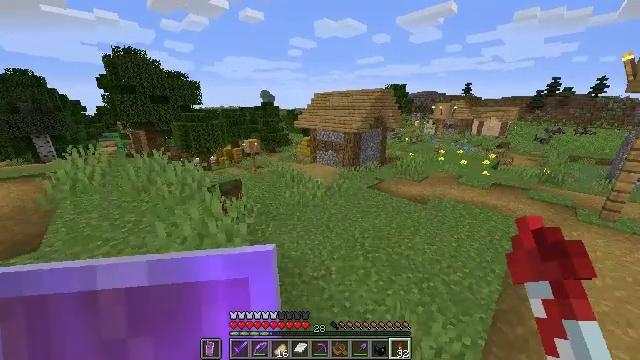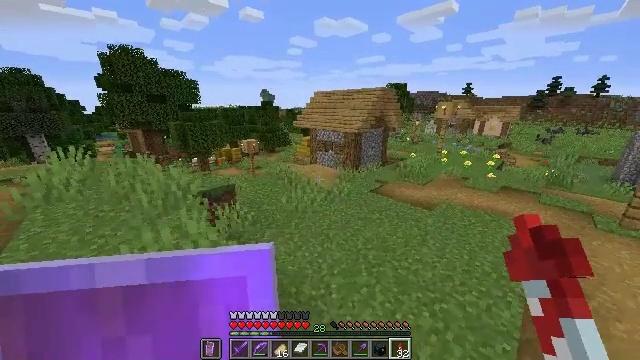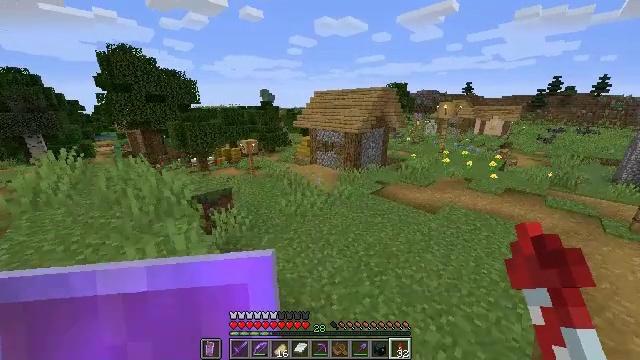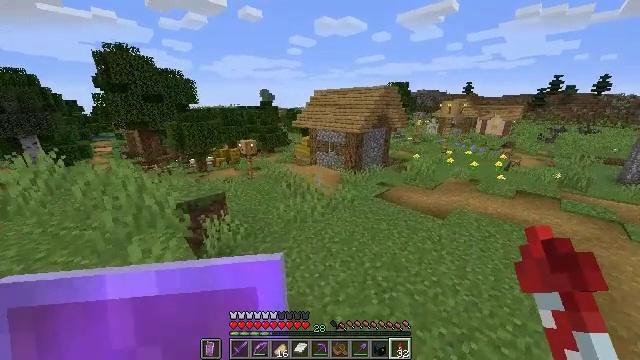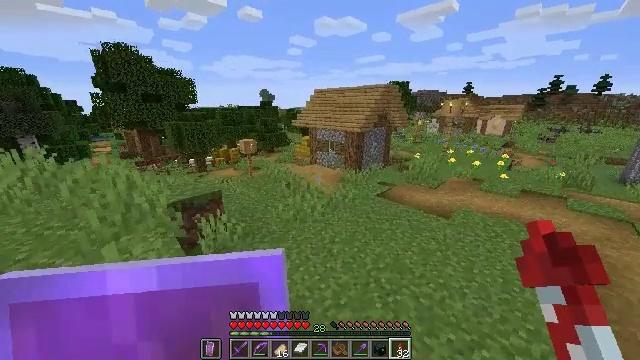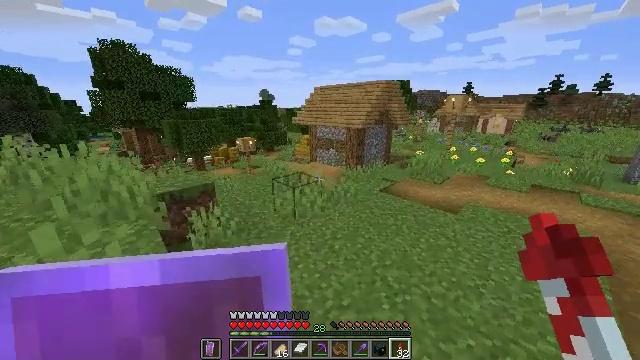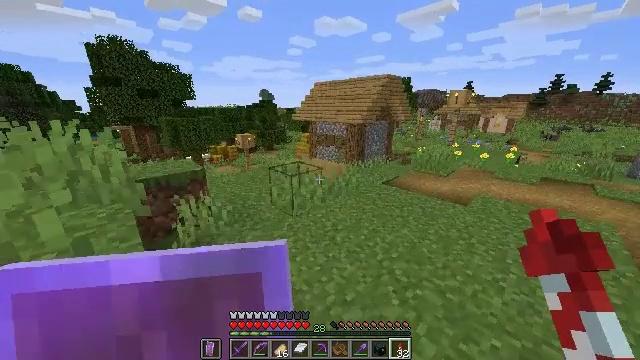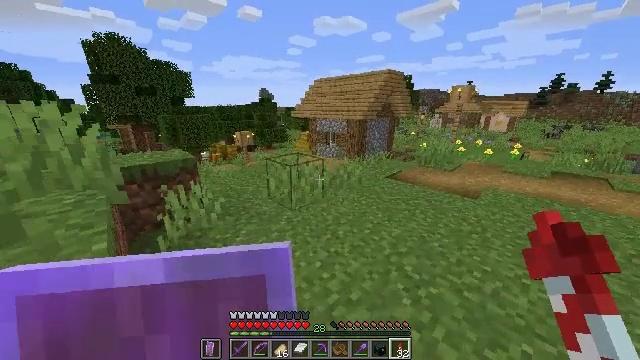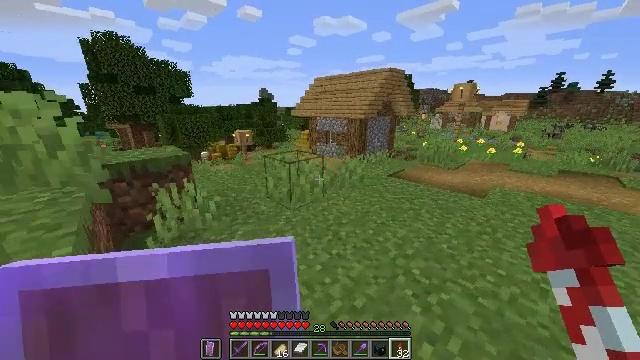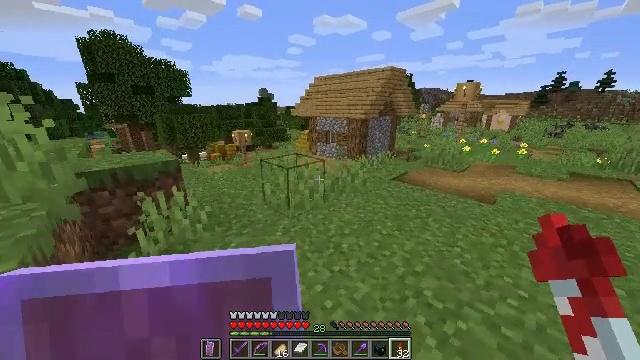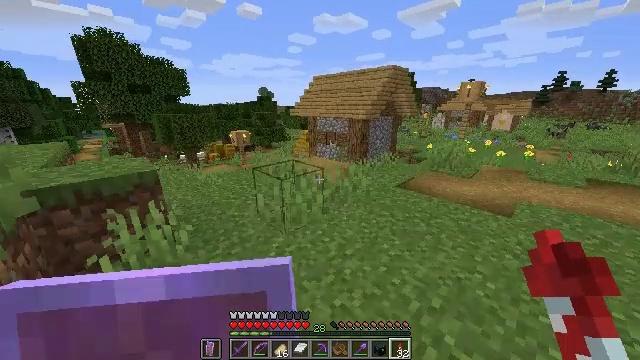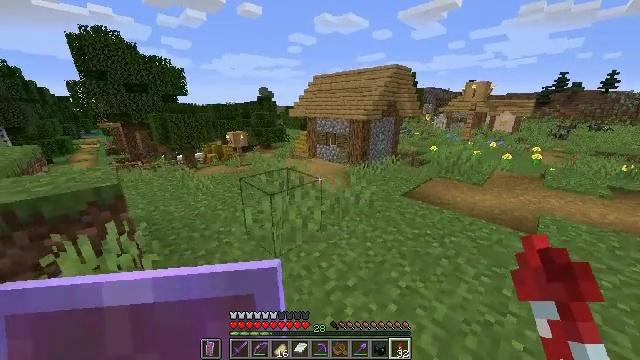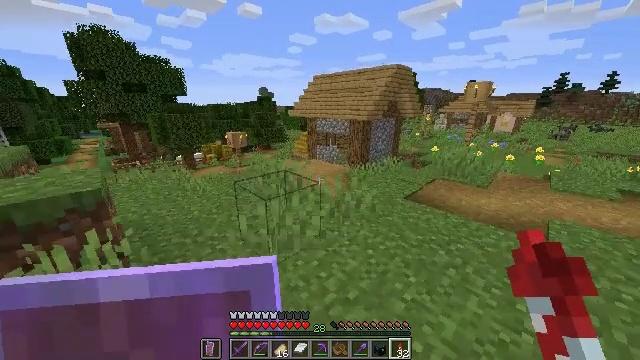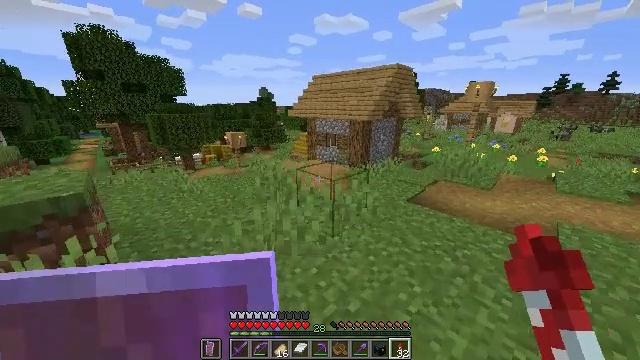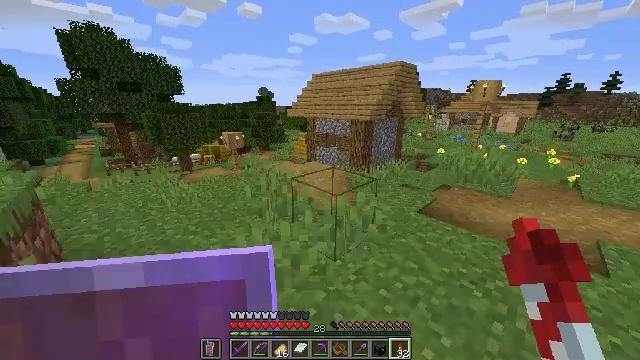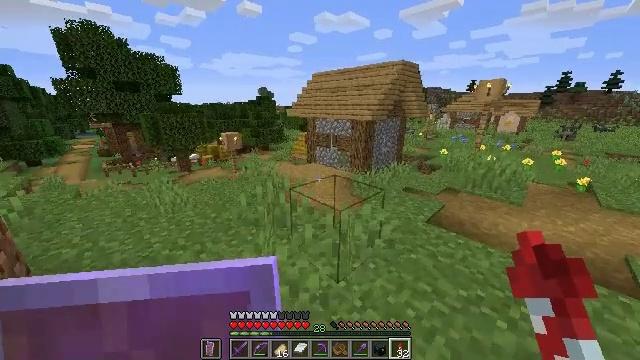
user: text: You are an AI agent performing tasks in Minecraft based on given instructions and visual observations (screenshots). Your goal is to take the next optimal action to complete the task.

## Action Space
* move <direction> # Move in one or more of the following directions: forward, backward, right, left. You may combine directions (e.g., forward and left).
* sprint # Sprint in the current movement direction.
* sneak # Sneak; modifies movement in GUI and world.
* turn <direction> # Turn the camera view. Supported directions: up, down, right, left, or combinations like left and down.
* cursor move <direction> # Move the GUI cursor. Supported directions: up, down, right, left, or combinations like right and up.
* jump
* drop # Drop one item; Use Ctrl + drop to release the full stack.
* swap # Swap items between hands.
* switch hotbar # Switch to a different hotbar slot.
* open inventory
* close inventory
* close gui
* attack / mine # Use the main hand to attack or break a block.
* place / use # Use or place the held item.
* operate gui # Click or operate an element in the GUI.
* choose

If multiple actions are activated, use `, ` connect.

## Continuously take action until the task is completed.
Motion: motion action
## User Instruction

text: Reclaim the grass path segment.
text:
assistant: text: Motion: move forward, sprint
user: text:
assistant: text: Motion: move forward, sprint
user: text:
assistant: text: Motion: move forward, sprint
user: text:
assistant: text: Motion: move forward, sprint
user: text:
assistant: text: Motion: move forward, sprint
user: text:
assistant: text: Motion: move forward, sprint
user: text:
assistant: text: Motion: move forward, sprint
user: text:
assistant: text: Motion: move forward, sprint
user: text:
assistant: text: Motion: move forward, sprint
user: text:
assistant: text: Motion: move forward, sprint
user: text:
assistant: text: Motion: move forward, sprint
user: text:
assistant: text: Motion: move forward, sprint
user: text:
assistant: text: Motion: move forward, sprint
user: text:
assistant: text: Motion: move forward, sprint
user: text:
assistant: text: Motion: move forward, sprint
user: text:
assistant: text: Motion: move forward, sprint
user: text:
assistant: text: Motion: move forward, sprint
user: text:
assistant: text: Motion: move forward, sprint
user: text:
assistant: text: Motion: move forward, sprint
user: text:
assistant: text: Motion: move forward, sprint
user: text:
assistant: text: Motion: move forward, sprint
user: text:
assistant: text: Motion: move forward, sprint
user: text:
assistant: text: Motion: move forward, sprint
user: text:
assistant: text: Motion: move forward, sprint
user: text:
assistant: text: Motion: move forward, sprint
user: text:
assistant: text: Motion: move forward and move left, sprint
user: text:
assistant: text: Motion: move forward and move left, sprint
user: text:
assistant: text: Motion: move forward and move left, sprint
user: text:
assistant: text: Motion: move forward and move left, sprint
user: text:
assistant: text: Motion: move forward, sprint